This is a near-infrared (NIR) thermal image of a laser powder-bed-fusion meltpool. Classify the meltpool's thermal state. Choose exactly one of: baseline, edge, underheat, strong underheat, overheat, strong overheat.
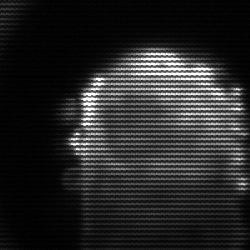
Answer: baseline